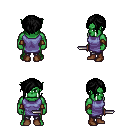
a pixel art fantasy rpg character, male body template, orc, green skin, chain tabard jacket, metal pants, black pixie cut hairstyle, leather bracers, brown shoes, dagger, four views (front, back, left, right), 2x2 character sprite sheet, small pixel art, hard edges, no anti-aliasing